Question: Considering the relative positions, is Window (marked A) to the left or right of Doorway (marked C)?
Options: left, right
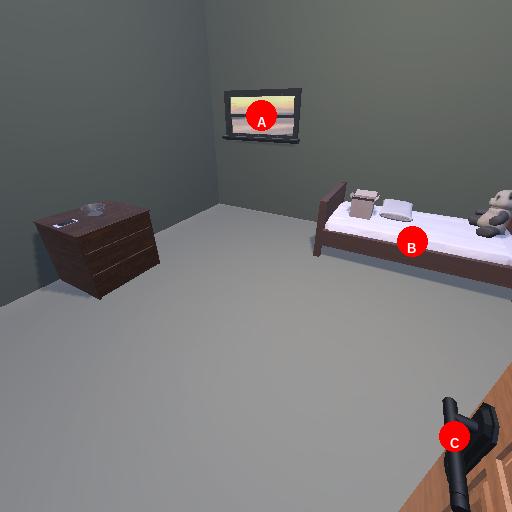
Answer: left